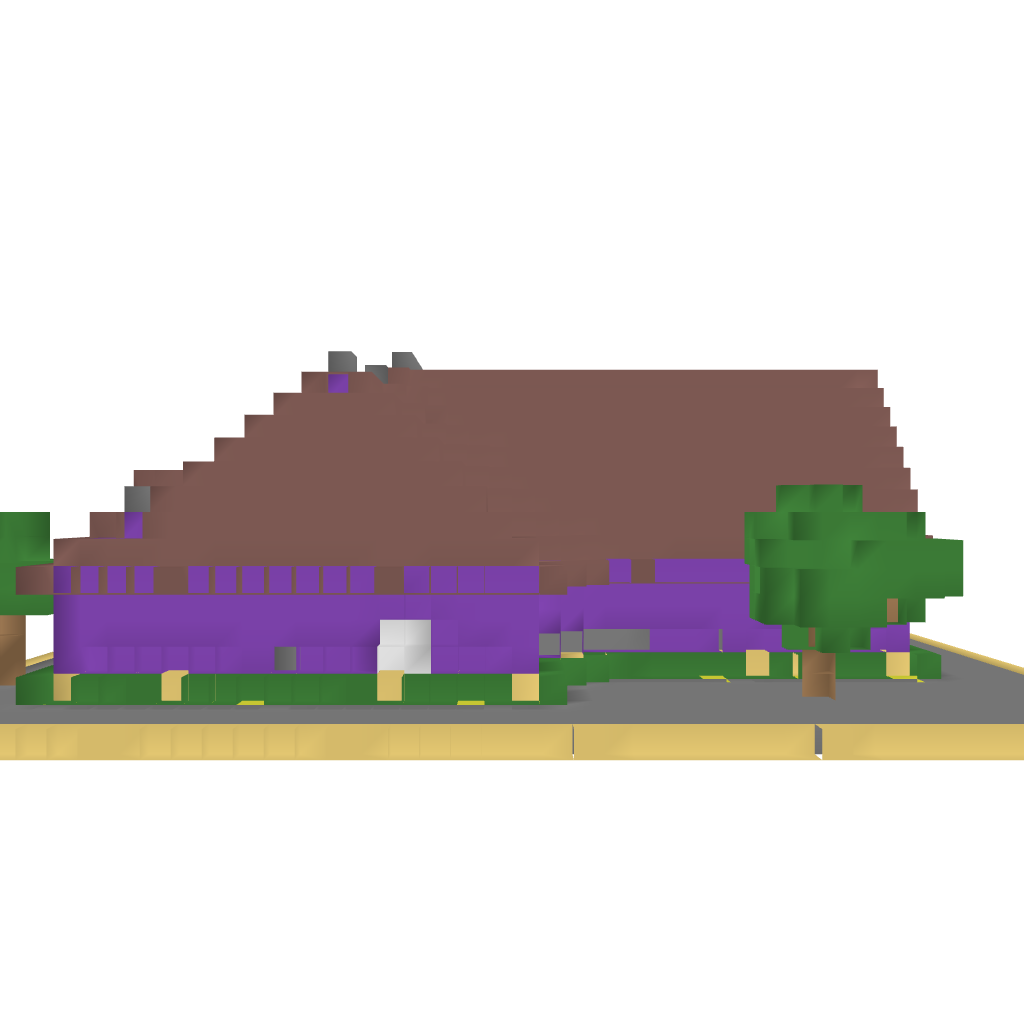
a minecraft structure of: Valter House good quality